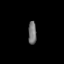
Tissue: prostate
Cell type: T cells
Senescence score: 0.6962
Nuclear area (px): 186
Mean DAPI intensity: 115.505